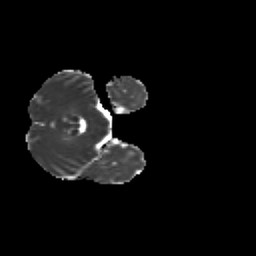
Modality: MD
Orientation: axial
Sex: male
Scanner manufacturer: siemens
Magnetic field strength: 3 T
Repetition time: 5 s
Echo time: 0.071 s